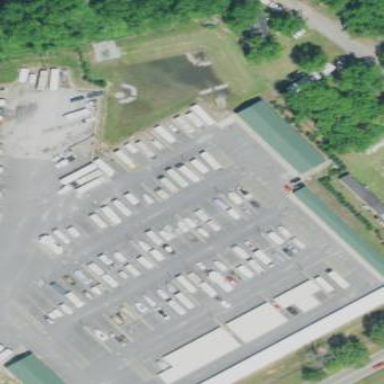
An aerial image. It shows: Commercial area with storage rental shop.